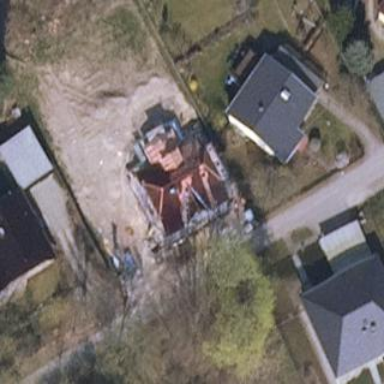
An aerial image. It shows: Simple house.